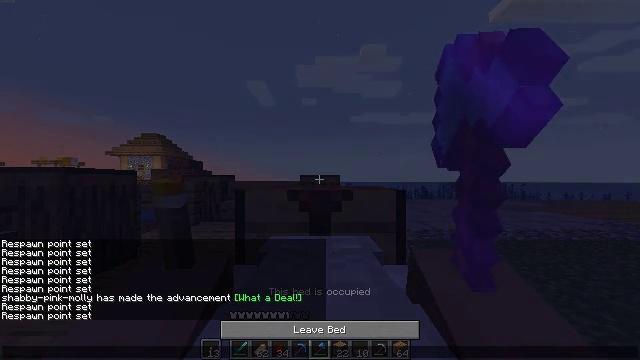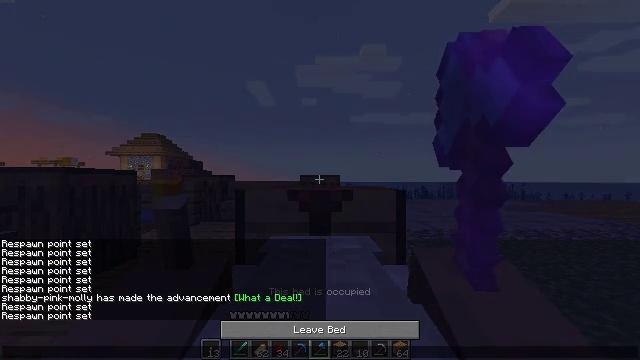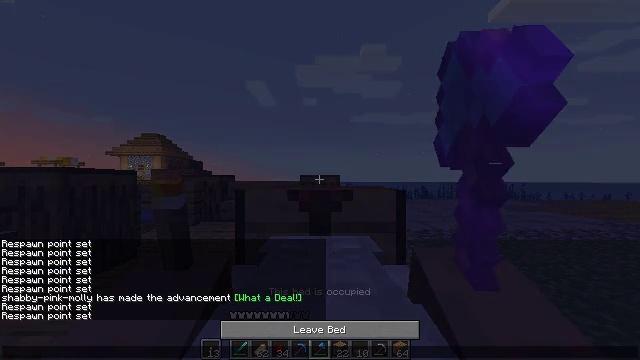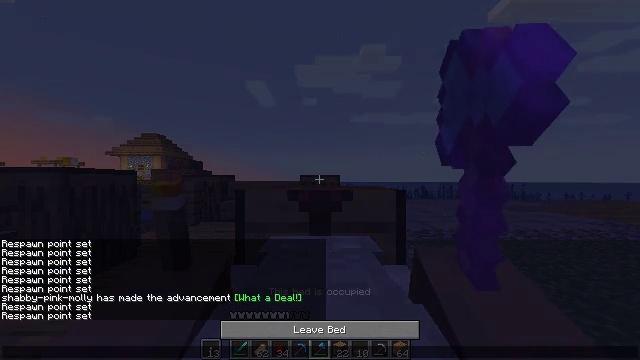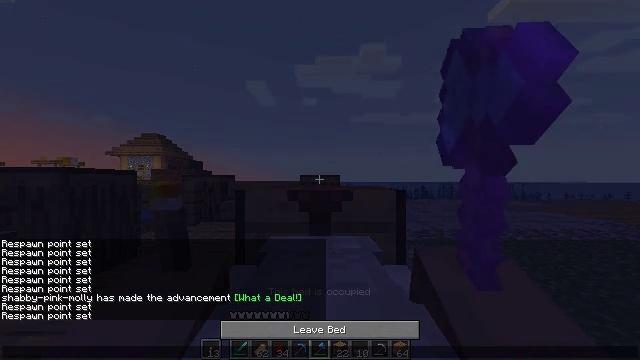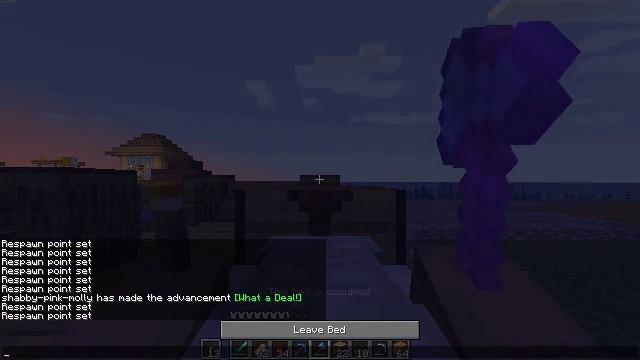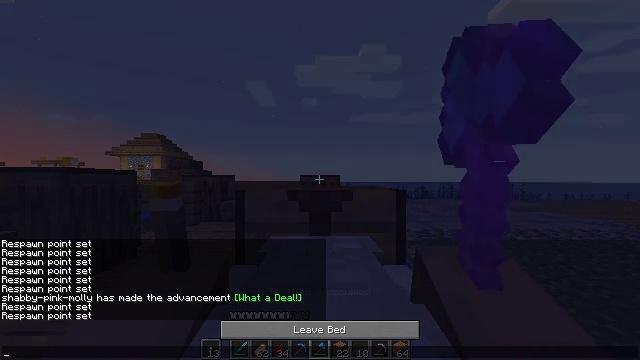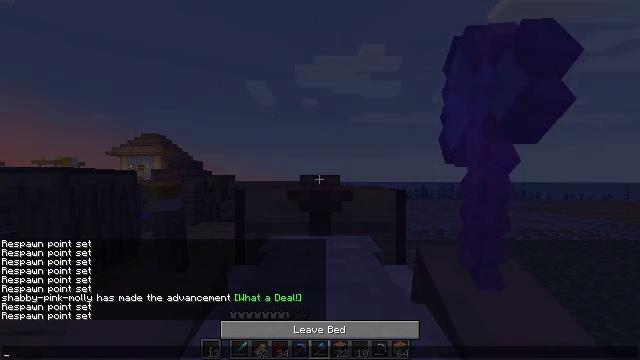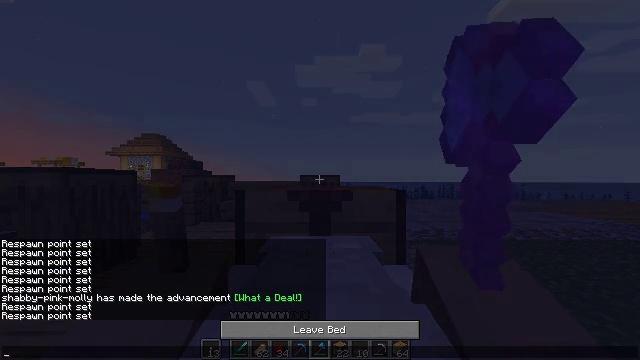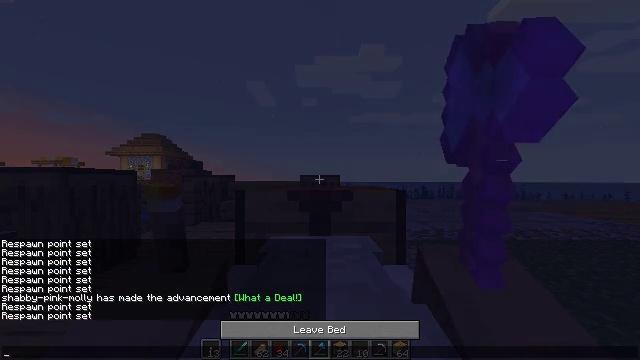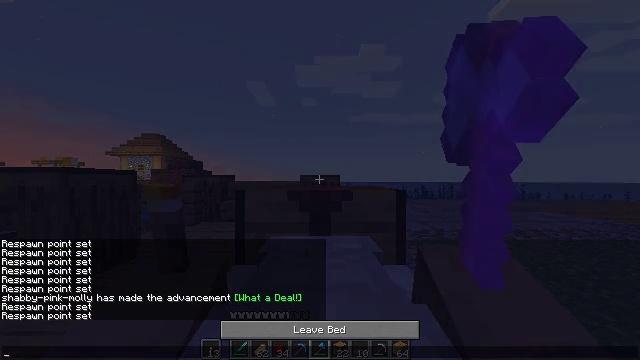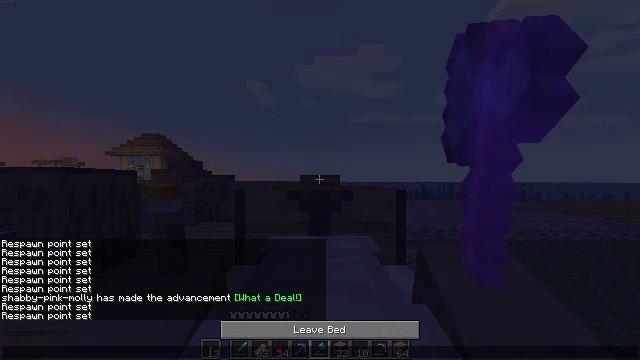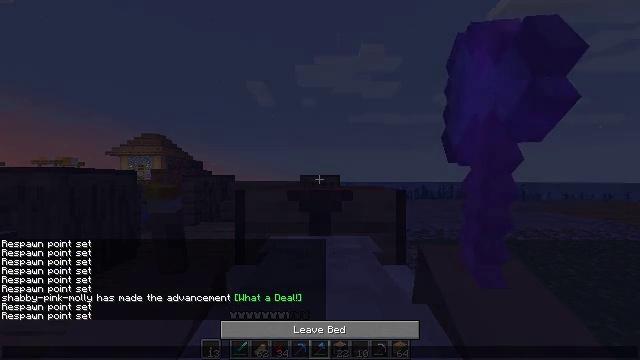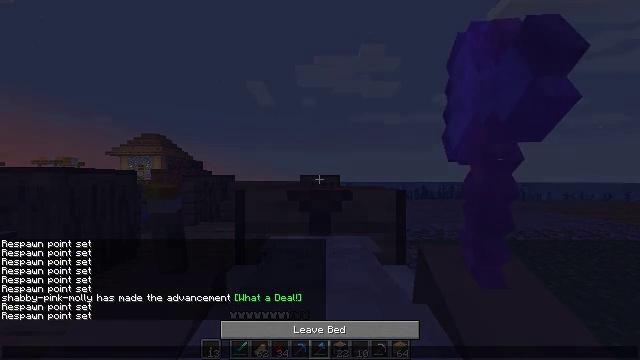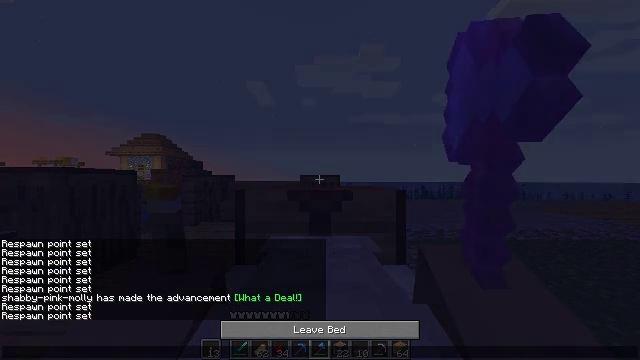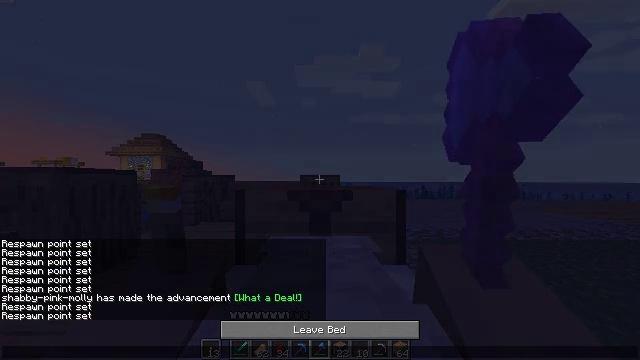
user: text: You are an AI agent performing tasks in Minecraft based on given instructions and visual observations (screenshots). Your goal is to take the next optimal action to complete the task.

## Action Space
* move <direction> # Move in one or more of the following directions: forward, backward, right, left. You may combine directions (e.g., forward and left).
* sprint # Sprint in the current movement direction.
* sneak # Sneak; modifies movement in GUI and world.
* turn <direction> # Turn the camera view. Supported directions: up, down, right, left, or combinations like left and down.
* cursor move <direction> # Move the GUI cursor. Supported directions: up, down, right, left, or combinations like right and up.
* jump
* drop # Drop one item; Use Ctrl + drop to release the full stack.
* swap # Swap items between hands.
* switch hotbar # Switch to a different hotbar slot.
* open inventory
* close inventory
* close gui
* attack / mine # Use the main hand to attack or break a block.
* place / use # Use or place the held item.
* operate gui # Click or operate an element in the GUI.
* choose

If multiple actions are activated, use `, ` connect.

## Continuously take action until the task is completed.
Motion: motion action
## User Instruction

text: Attack the oak fence to collect it.
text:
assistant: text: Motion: no_op
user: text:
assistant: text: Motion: no_op
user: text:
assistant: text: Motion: no_op
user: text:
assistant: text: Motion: no_op
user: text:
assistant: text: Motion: no_op
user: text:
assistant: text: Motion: no_op
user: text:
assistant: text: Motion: no_op
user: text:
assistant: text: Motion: no_op
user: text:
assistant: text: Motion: no_op
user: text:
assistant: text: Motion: no_op
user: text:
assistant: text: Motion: no_op
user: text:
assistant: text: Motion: no_op
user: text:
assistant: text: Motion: no_op
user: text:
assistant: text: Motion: no_op
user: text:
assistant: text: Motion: no_op
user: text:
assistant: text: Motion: no_op
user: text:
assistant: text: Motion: no_op
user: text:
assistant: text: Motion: no_op
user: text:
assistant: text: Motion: no_op
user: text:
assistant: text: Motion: no_op
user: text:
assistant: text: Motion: no_op
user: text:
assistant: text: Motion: no_op
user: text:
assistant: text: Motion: no_op
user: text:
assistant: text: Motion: no_op
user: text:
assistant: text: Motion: no_op
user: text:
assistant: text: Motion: no_op
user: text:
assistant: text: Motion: no_op
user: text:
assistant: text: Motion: no_op
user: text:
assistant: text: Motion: no_op
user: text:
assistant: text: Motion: no_op